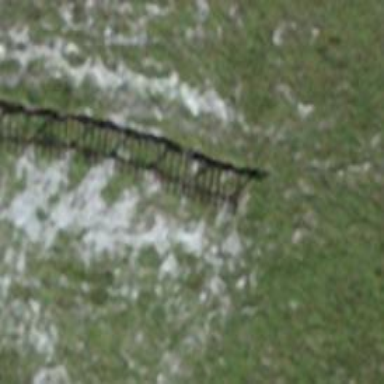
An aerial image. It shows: Avalanche barrier made of fence.